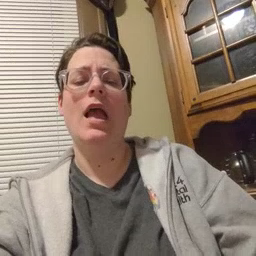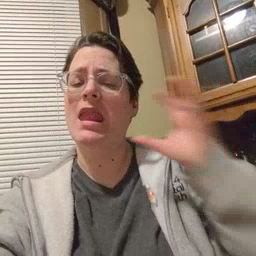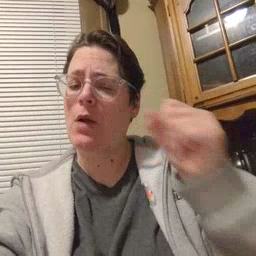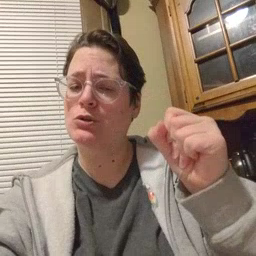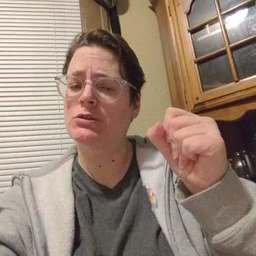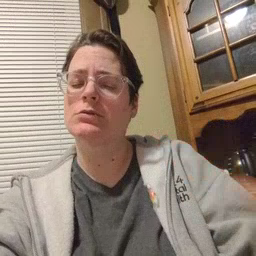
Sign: loud